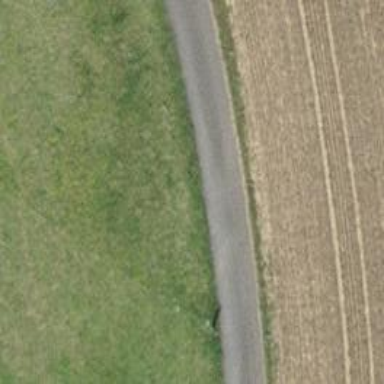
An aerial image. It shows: Well-maintained track road with grade 1 tracktype.